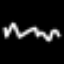
Label: squiggle